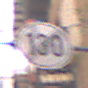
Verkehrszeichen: EndeGeschwindigkeit130
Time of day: MorningAfternoon
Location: Outdoor (Urban)
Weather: Clear
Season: NotSpecified
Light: Natural